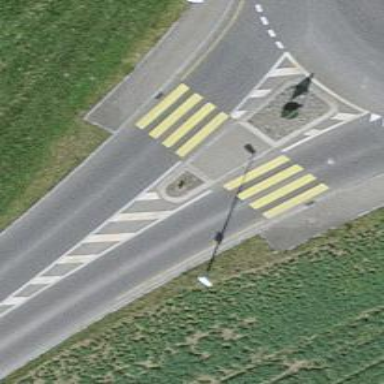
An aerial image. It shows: Footway with zebra crossing.